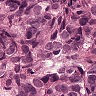
Metastatic tissue present: yes